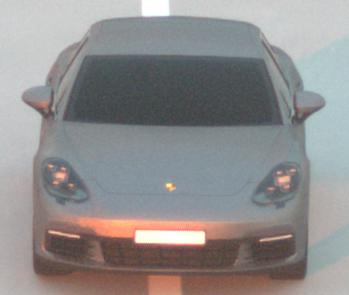
Make: Porsche
Model: Panamera
Detailed model: Panamera (971)
Model produced from: 2016/11
Model produced until: 2018/08
Doors: 5
Color: gray
Road condition: dry road
Daytime: sunrise or sunset
Contrast: medium contrast